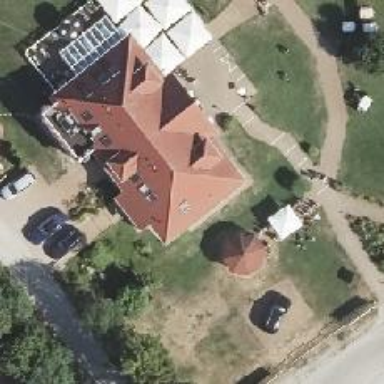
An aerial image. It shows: Restaurant.